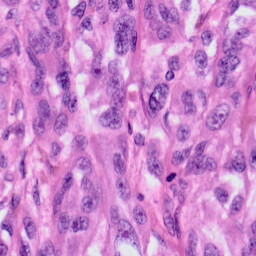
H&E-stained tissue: Skin